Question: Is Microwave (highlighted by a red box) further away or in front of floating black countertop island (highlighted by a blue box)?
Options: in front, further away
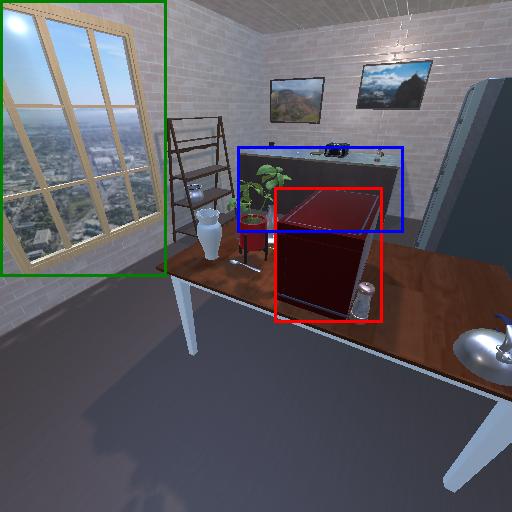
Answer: in front